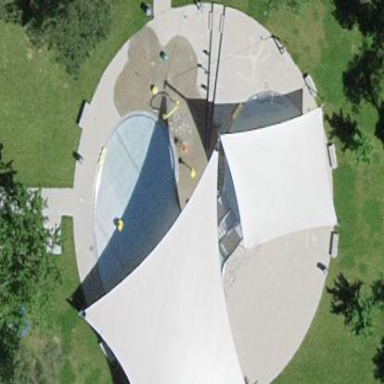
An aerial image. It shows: Swimming pool located in leisure land.